Aerial crown-view tile of a tropical tree (Barro Colorado Island, Panama), acquired 20250512:
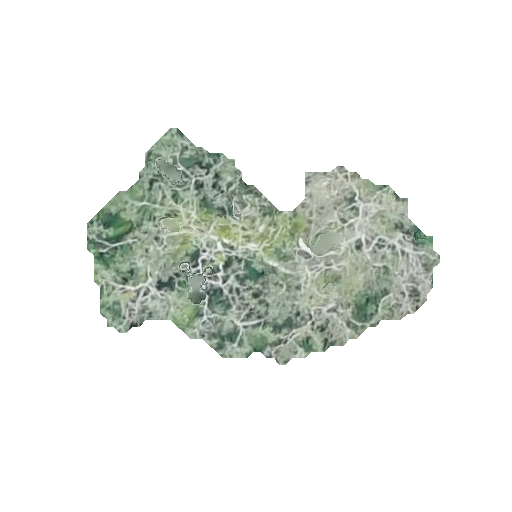
Species: Cordia alliodora
GBIF accepted scientific name: Cordia alliodora
Crown area: 76.909 m²